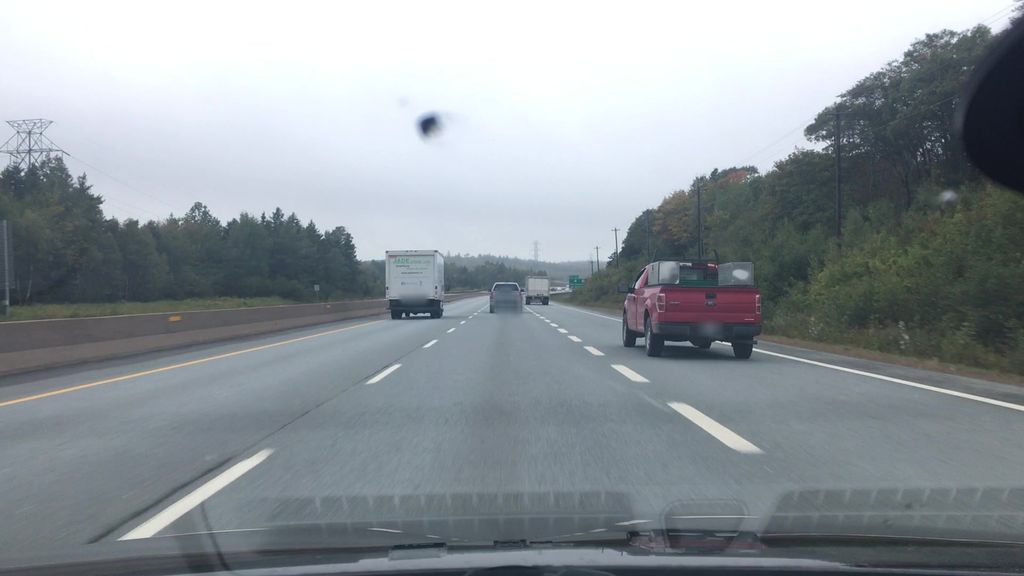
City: halifax